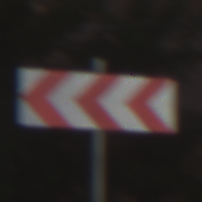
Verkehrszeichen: RichtungstafelnInKurvenGrossRechts
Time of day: MorningAfternoon
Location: Outdoor (Suburban)
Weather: PartlyCloudy
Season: NotSpecified
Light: Natural